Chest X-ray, AP view. Patient: 22 years old, sex M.
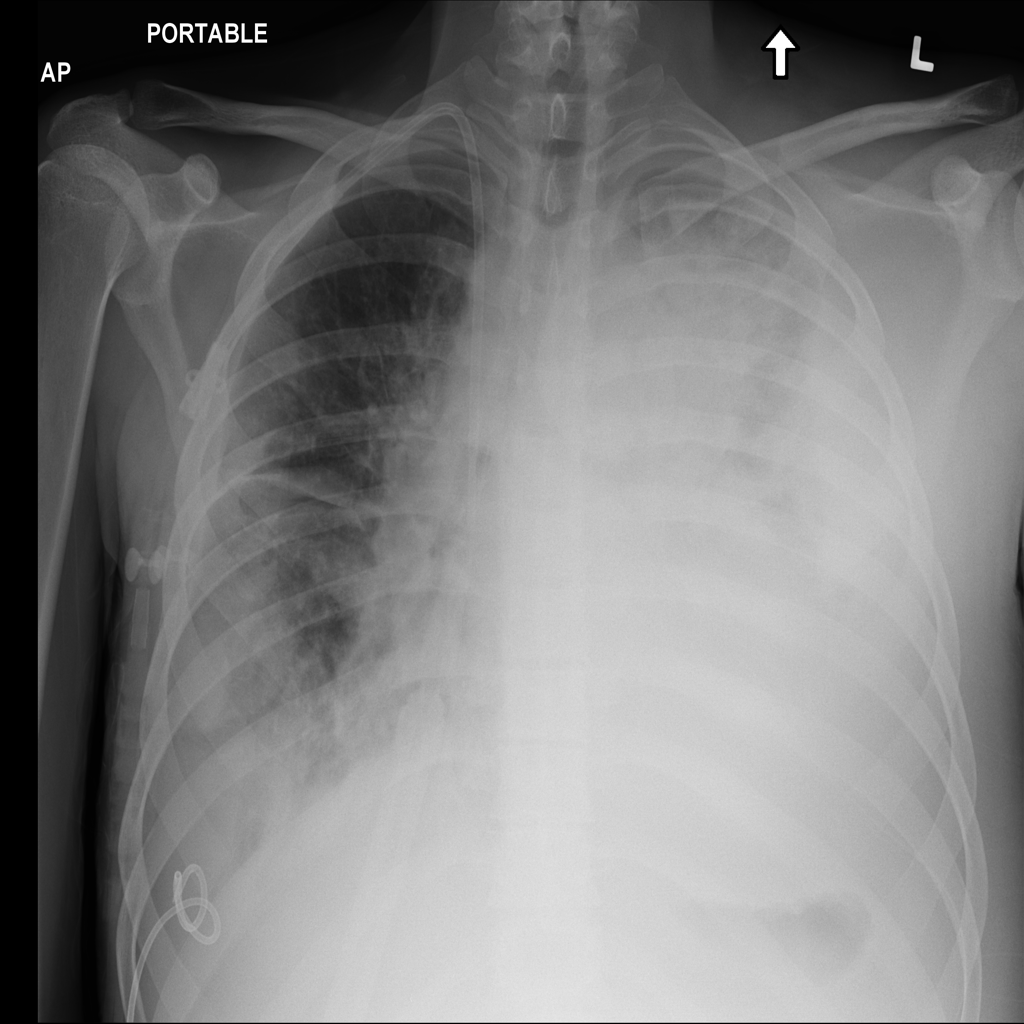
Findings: Infiltration, Pleural_Thickening